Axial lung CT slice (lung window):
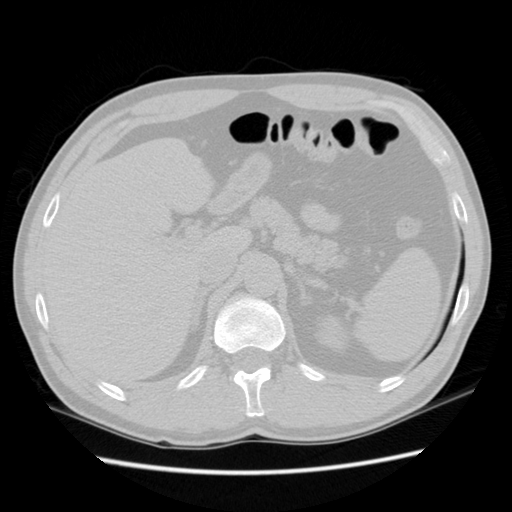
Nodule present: no